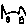
Label: cat